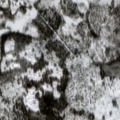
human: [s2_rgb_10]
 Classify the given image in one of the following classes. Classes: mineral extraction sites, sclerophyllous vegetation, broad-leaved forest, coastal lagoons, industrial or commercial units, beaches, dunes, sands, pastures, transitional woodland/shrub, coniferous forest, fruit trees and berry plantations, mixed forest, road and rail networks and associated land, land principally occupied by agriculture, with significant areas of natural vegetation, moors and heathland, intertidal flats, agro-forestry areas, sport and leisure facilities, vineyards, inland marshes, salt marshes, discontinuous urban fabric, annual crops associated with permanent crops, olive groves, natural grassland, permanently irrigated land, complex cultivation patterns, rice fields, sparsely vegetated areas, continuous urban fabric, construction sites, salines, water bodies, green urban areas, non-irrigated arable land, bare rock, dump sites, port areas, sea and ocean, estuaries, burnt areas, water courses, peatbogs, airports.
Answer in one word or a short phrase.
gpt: coniferous forest, transitional woodland/shrub